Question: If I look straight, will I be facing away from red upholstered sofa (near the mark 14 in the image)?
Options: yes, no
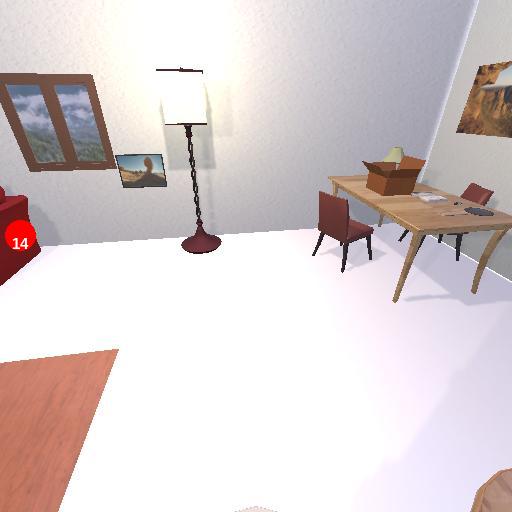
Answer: yes